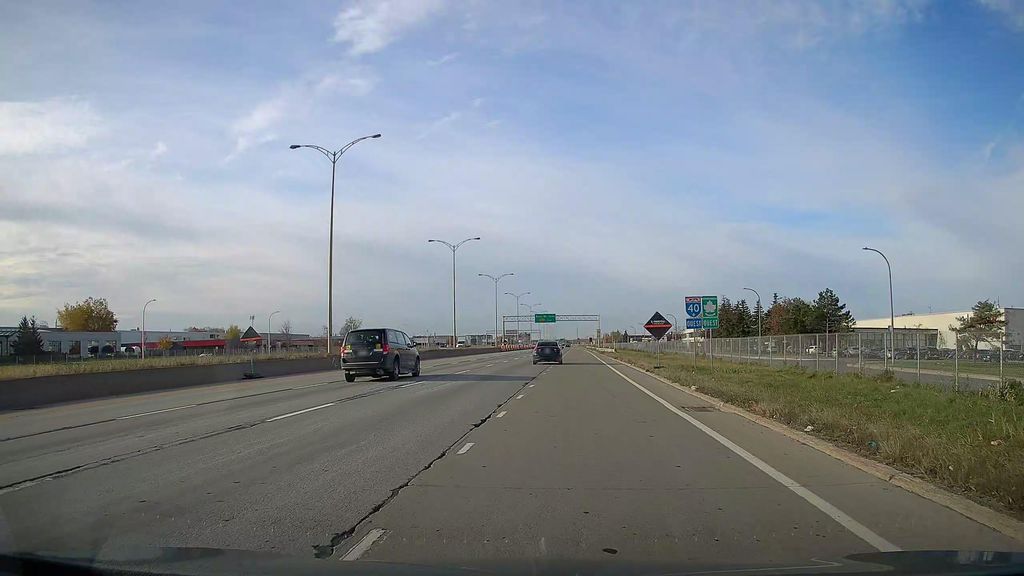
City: montreal